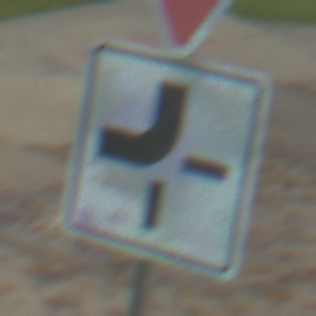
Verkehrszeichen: VerlaufVorfahrtsstrasse2
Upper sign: VorfahrtGewaehren
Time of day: MorningAfternoon
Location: Outdoor (Urban)
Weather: PartlyCloudy
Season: NotSpecified
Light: Natural